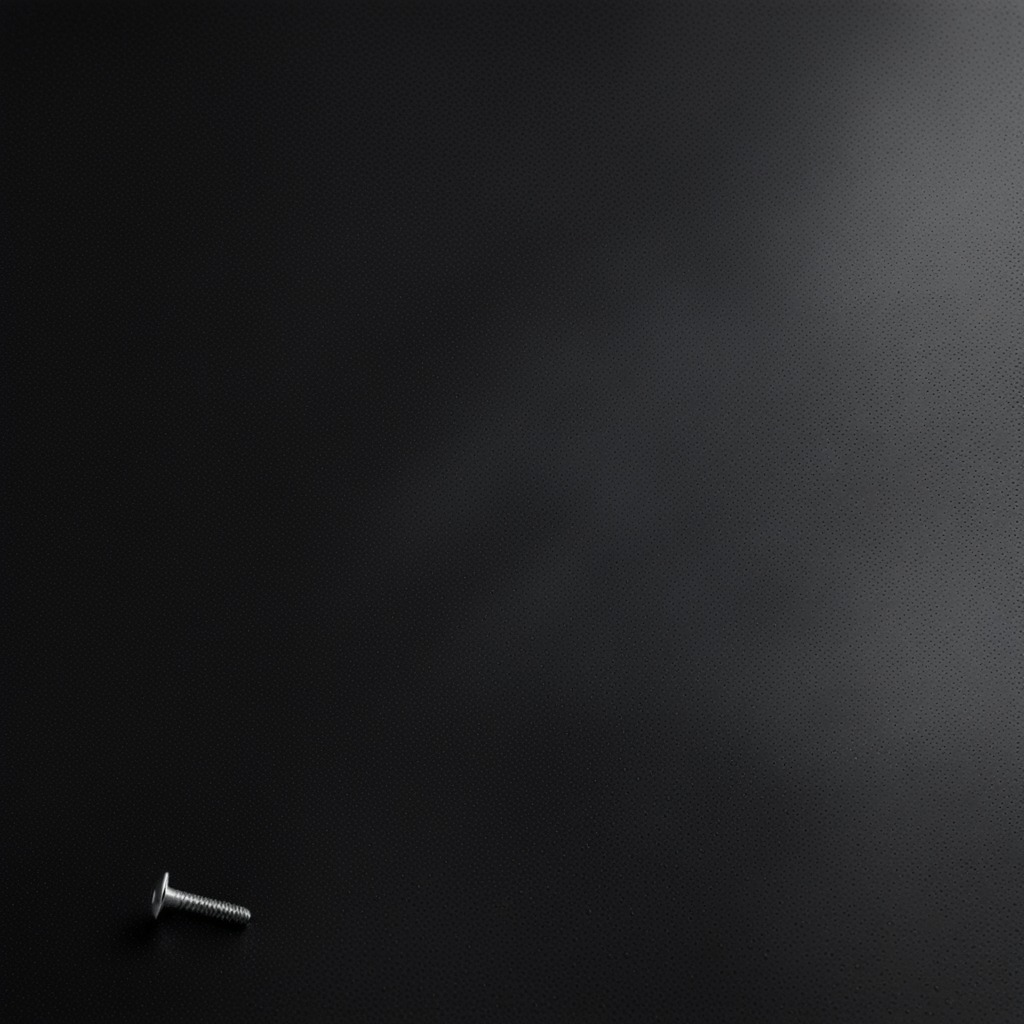
A metal screw lies on the granite tabletop inside a workshop at night.